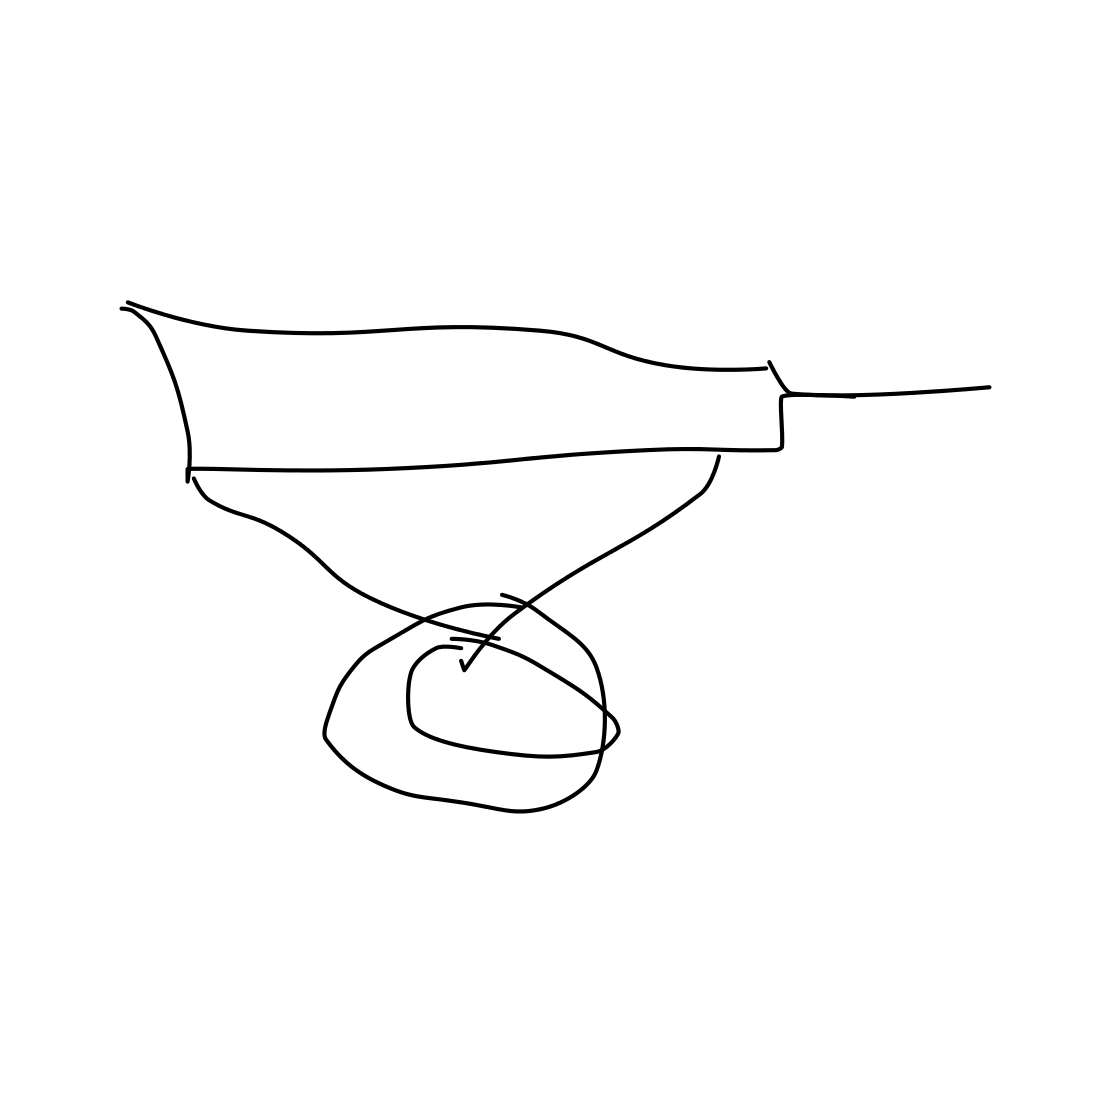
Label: wheelbarrow